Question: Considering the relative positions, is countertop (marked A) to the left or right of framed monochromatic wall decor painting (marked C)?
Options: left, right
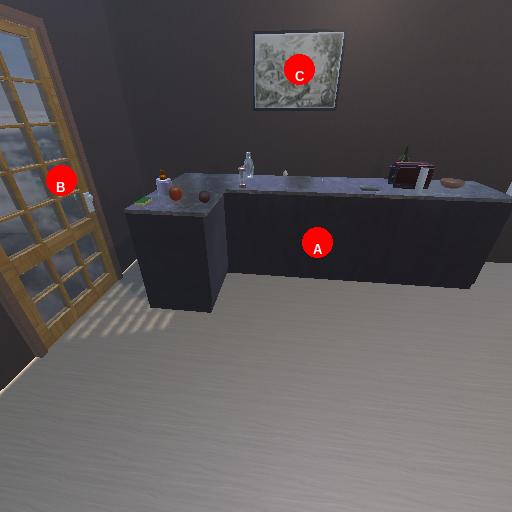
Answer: left